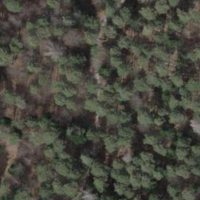
EUNIS habitat code: 43
Species observed at this site:
Strix aluco